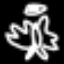
Label: angel